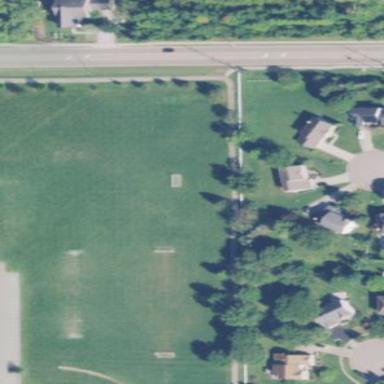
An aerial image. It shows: Soccer pitch for leisure land activities.